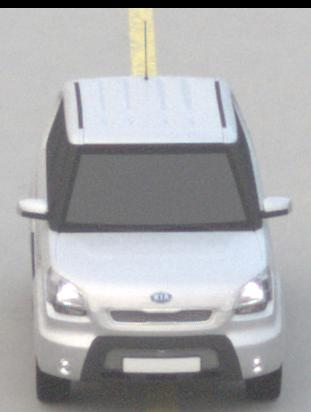
Make: KIA
Model: Soul 1.6
Detailed model: Soul (AM)
Model produced from: 2009/02
Model produced until: 2009/11
Doors: 5
Color: white
Road condition: dry road
Daytime: morning or afternoon
Contrast: low contrast